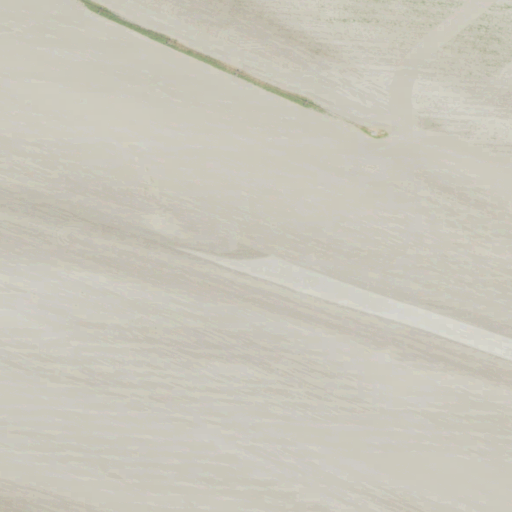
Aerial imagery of island in Illinois named Missouri Sister Island containing only cultivated crops